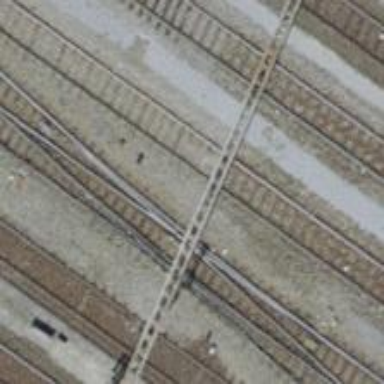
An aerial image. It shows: Railway yard with single rail track. The electrified track has contact line for power supply.